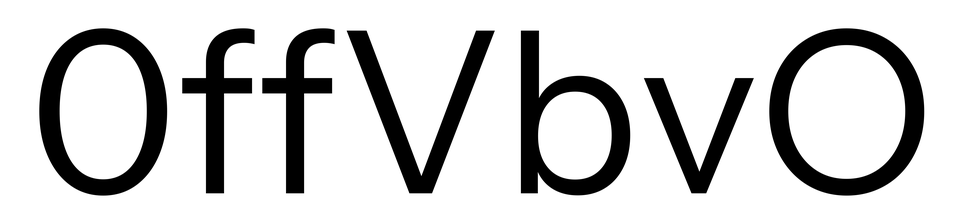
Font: InstrumentSans_Regular